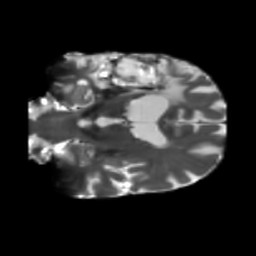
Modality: T2w
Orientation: coronal
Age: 55
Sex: male
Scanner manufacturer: siemens
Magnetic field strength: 3 T
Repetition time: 5.25 s
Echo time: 0.08 s